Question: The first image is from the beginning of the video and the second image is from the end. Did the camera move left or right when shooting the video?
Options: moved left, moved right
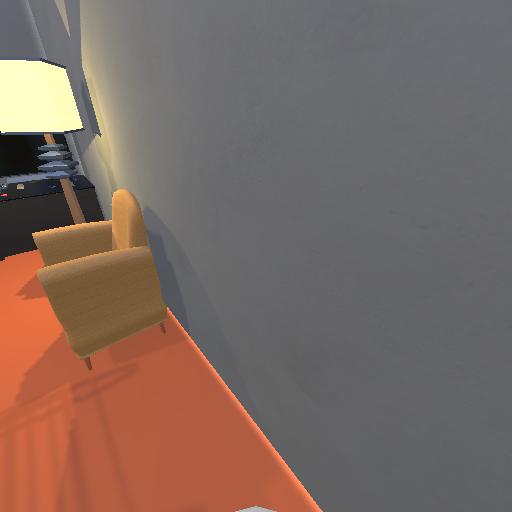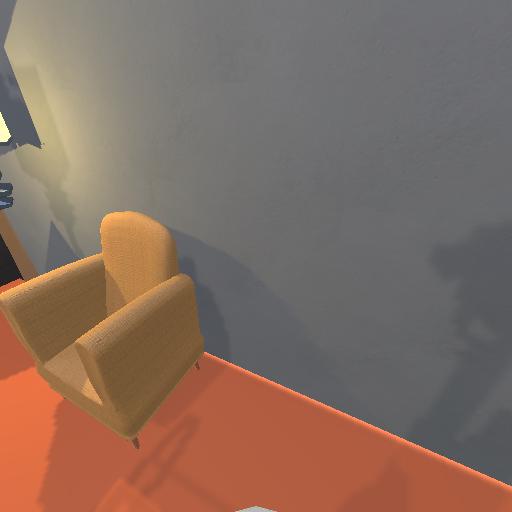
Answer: moved left